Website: lowes
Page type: payment
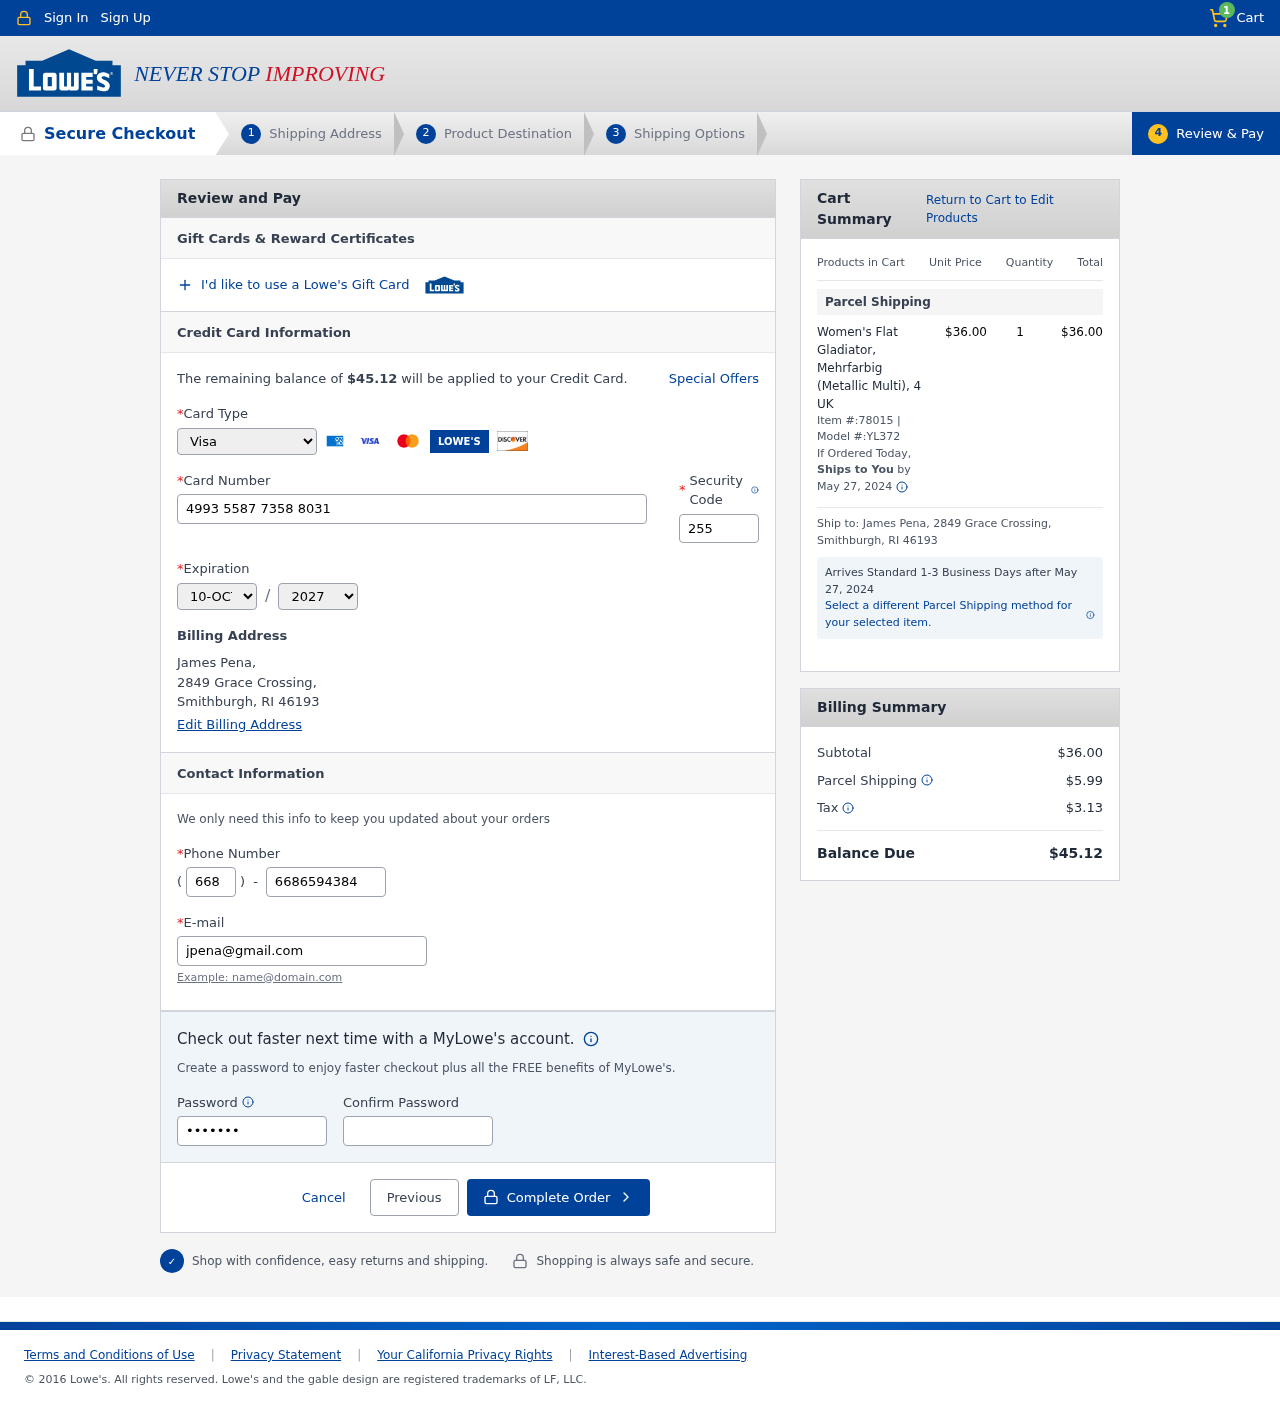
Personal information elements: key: PII_CARD_CVV
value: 255
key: PII_CARD_EXPIRY_MONTH
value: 10
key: PII_CARD_EXPIRY_YEAR
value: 27
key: PII_CARD_NUMBER
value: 4993 5587 7358 8031
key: PII_CARD_TYPE
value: Visa
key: PII_CITY_STATE_ZIP
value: Smithburgh, RI 46193
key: PII_EMAIL
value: jpena@gmail.com
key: PII_FULLNAME
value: James Pena,
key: PII_PHONE
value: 6686594384
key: PII_PHONE_AREA
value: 668
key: PII_STREET
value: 2849 Grace Crossing
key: PII_STREET
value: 2849 Grace Crossing,
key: PII_FULLNAME2
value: James Pena
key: PII_CITY
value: Smithburgh
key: PII_STATE_ABBR
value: RI
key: PII_POSTCODE
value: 46193
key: PII_POSTCODE_FULL
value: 46193
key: PII_CITY_STATE
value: Smithburgh, RI
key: PII_POSTCODE_NUMERIC
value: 46193
Product elements: key: PRODUCT1_NAME
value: Women's Flat Gladiator, Mehrfarbig (Metallic Multi), 4 UK
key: PRODUCT1_PRICE
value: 36
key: PRODUCT1_QUANTITY
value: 1
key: PRODUCT1_ITEM
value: Item #:78015
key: PRODUCT1_MODEL
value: Model #:YL372
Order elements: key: ORDER_NUM_ITEMS
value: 1
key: ORDER_TOTAL
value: $45.12
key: ORDER_SHIPPING_DATE
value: May 27, 2024
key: ORDER_SUBTOTAL
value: $36.00
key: ORDER_SHIPPING_DATE2
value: May 27, 2024
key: ORDER_SHIPPING_COST
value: $5.99
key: ORDER_TAX
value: $3.13